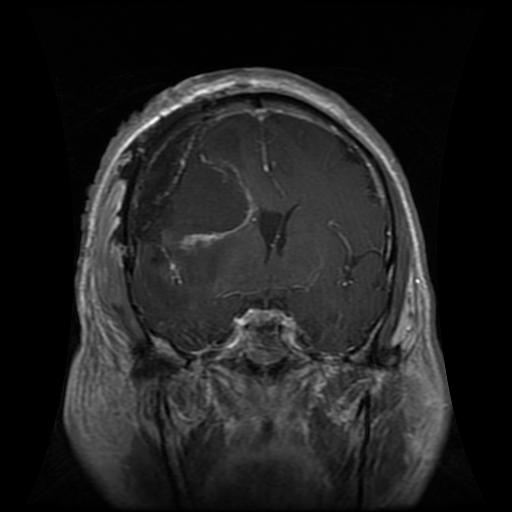
Label: glioma